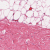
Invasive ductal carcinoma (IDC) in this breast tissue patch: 0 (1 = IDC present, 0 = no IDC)